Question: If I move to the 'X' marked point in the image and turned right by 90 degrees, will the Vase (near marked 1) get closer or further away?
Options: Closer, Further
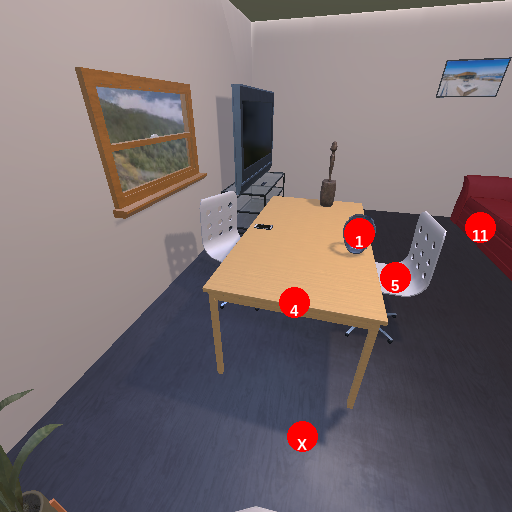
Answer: Closer